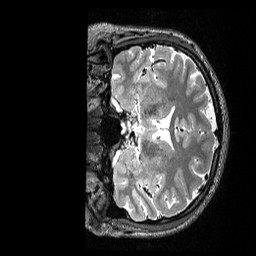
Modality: T2w
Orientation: coronal
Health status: healthy
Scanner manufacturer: siemens
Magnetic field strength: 3 T
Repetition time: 3.2 s
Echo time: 0.565 s